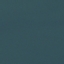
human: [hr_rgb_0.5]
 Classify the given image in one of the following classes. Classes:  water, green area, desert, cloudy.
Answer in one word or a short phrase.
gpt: water